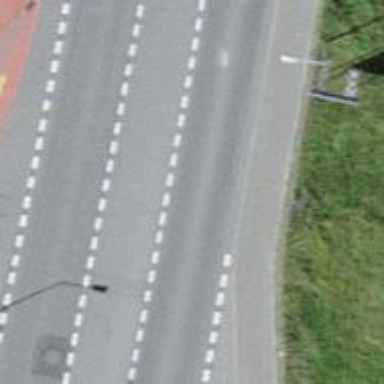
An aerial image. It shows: Secondary road with asphalt surface and separate sidewalks on both sides.